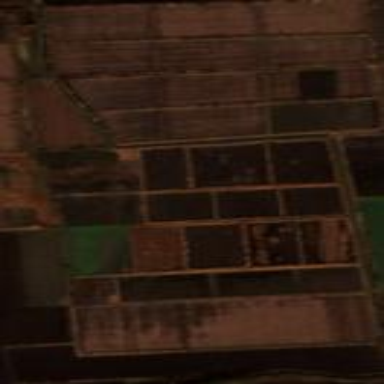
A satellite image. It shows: Farmland with rice crop.